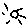
Label: sun